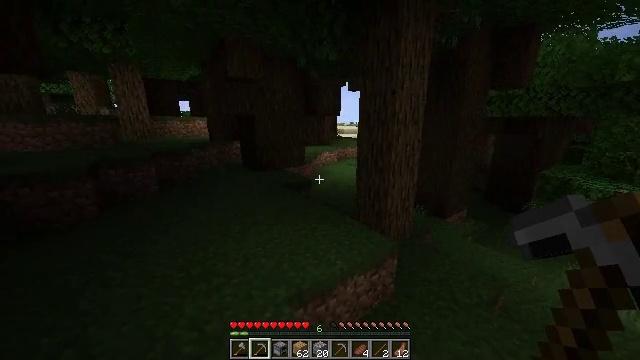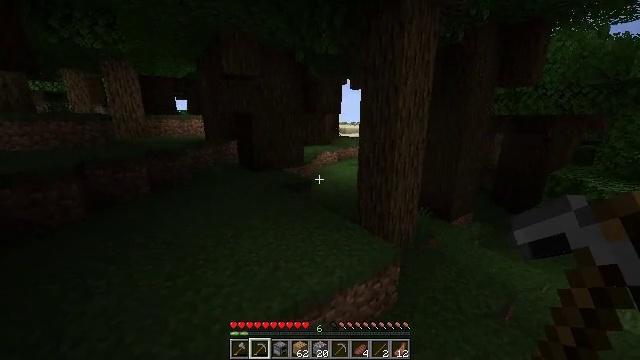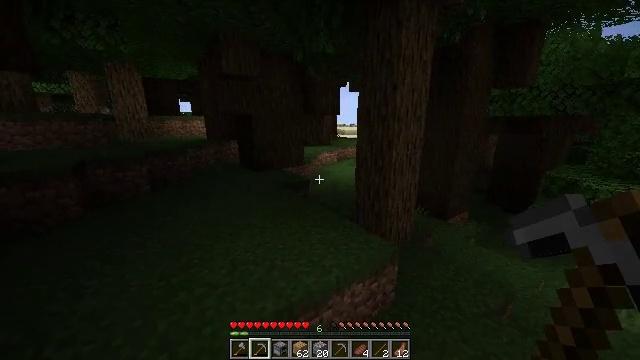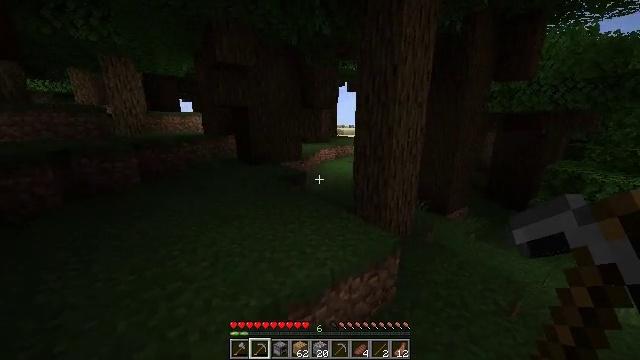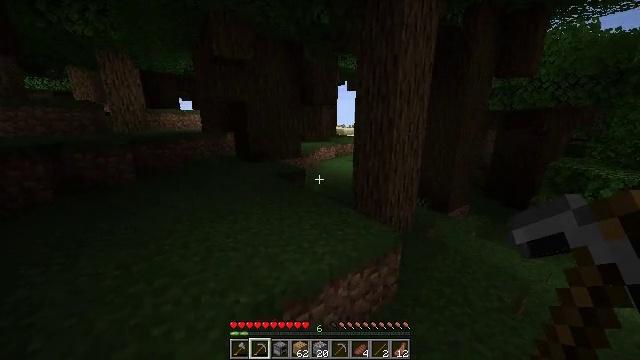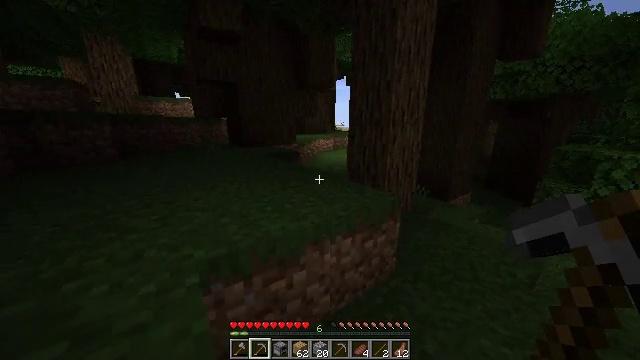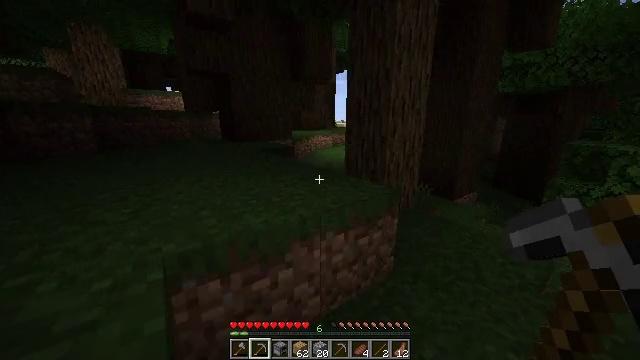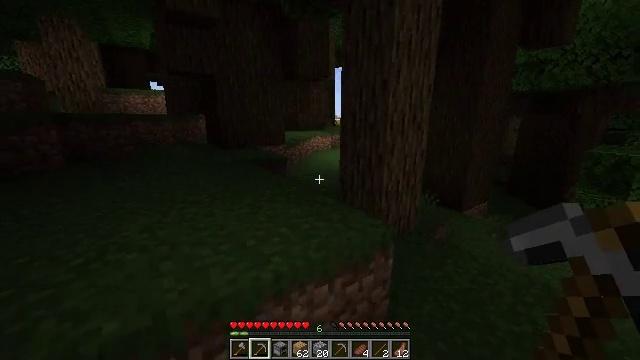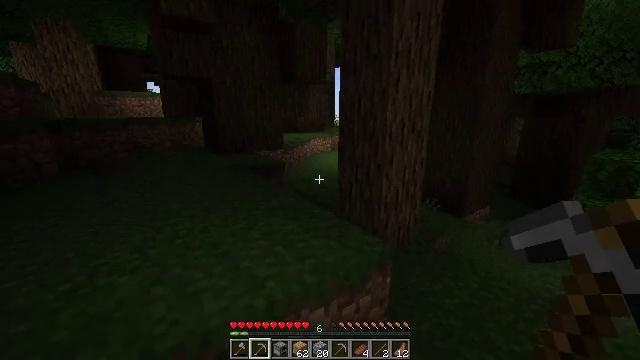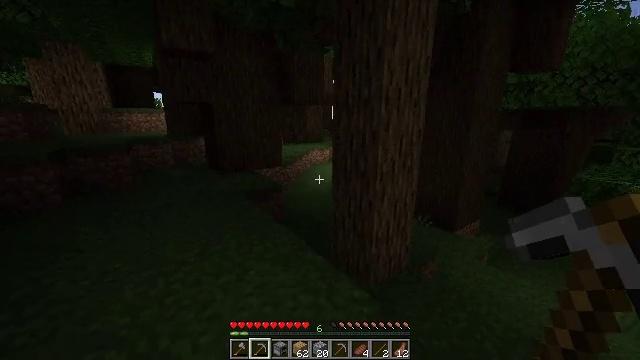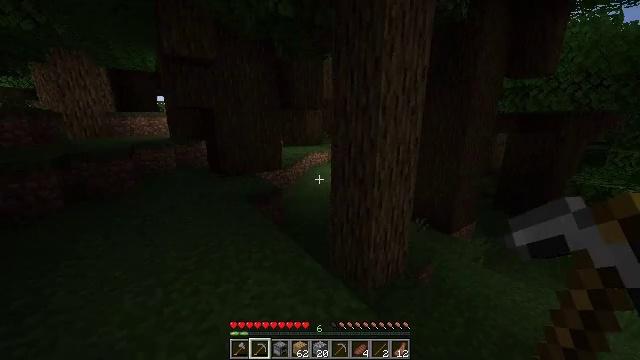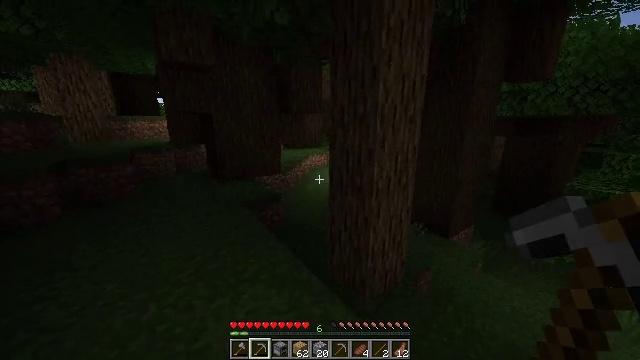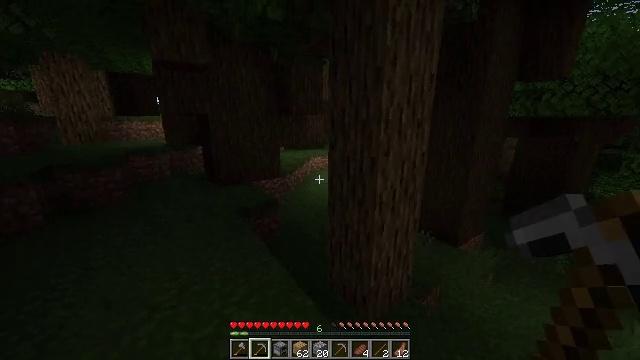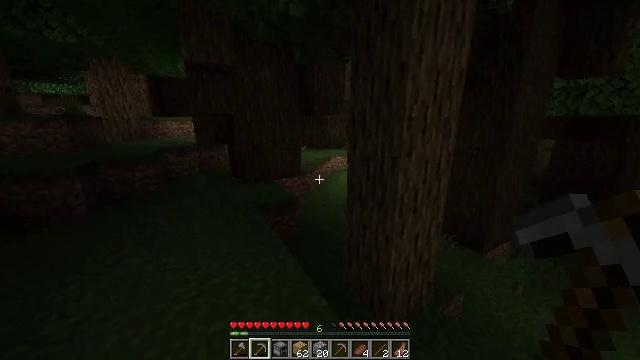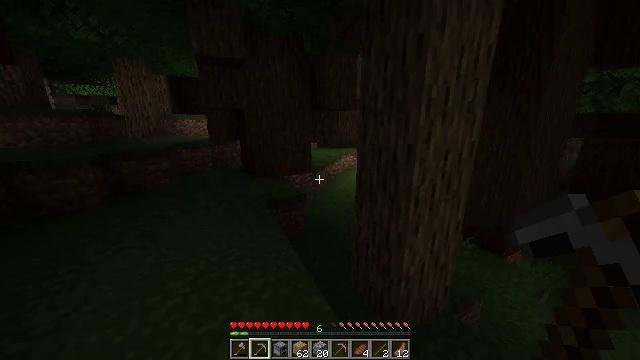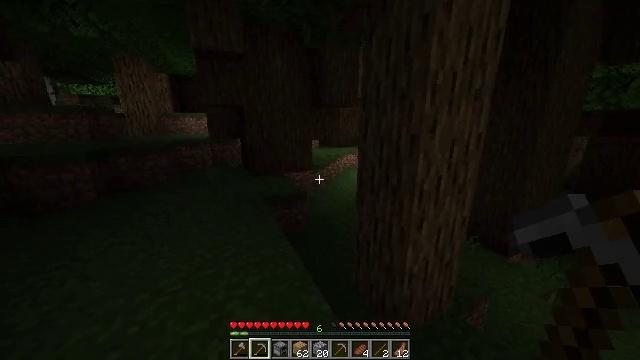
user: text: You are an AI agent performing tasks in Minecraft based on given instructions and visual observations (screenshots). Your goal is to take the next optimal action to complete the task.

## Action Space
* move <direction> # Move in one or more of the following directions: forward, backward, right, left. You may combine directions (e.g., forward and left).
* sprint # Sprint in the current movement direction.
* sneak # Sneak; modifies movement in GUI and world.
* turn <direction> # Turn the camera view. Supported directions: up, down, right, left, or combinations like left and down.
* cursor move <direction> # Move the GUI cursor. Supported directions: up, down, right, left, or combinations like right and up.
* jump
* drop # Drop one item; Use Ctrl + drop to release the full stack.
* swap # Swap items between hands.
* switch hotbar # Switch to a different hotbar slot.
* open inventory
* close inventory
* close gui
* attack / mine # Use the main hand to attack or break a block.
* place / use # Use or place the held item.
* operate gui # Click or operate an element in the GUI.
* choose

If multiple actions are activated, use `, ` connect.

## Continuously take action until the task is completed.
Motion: motion action
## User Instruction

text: Collect the dead bush from dry areas.
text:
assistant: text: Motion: move forward, sprint, jump
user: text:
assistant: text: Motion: move forward, sprint, jump
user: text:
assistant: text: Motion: move forward, sprint, jump
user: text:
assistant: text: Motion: move forward, sprint, jump
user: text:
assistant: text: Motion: move forward, sprint, jump
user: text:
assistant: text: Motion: move forward, sprint, jump
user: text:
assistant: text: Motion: move forward, sprint, jump
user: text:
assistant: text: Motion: move forward, sprint, jump
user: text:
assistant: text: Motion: move forward, sprint, jump
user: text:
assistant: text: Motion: move forward, sprint, jump
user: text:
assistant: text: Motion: move forward, sprint, jump
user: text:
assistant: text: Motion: move forward, sprint, jump
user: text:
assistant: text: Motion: move forward, sprint, turn left, jump
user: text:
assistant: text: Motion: move forward, sprint, turn left, jump
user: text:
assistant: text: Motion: move forward, sprint, jump
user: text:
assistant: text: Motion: move forward and move left, sprint, jump
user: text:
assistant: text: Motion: move forward and move left, sprint, jump
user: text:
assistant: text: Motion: move forward and move left, sprint, jump
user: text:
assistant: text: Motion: move forward and move left, sprint, jump
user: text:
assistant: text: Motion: move forward and move left, sprint, jump
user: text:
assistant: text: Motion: move forward and move left, sprint, jump
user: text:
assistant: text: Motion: move forward and move left, sprint, jump
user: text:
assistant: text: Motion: move forward and move left, sprint, jump
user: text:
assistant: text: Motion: move forward and move left, sprint, turn right, jump
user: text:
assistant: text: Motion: move forward, sprint, jump
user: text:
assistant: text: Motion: move forward, sprint, jump
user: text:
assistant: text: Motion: move forward, sprint, jump
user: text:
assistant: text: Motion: move forward, sprint, jump
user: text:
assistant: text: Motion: move forward, sprint, turn right, jump
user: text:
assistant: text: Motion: move forward, sprint, turn right, jump